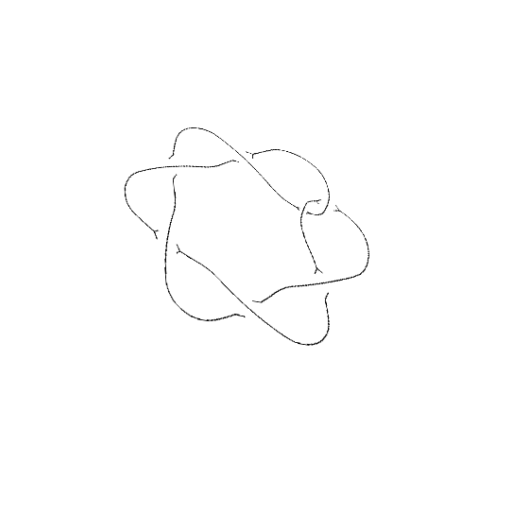
Crossing number: 7